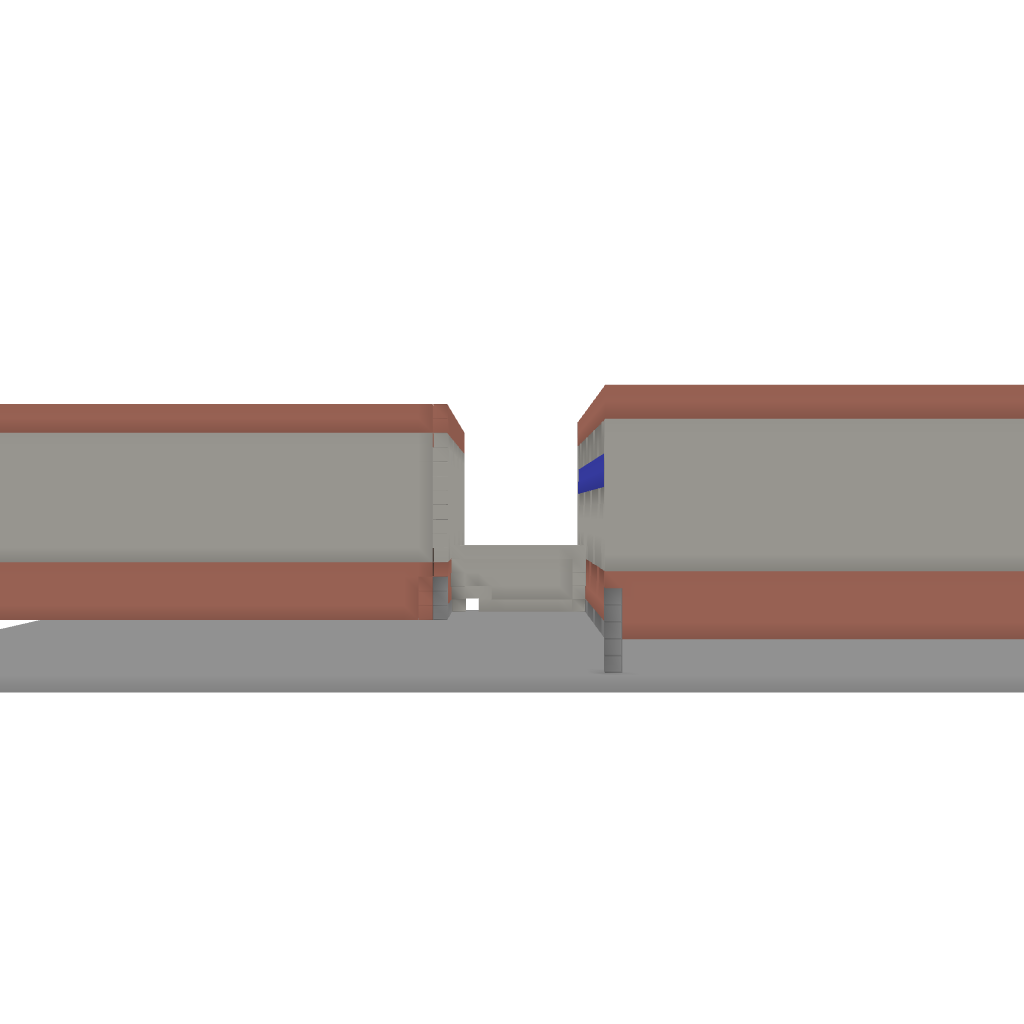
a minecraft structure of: ThePvp